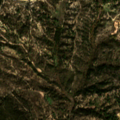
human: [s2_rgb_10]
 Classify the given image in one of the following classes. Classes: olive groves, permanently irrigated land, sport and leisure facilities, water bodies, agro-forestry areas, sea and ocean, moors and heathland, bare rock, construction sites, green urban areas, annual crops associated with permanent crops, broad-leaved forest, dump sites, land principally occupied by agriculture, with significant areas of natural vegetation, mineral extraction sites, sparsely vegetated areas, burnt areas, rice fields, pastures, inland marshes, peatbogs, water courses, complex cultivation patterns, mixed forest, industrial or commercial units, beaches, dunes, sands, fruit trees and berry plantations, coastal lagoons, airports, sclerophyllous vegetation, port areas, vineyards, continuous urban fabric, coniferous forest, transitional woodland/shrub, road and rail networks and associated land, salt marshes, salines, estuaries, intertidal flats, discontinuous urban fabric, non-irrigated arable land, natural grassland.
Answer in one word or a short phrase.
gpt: mixed forest, transitional woodland/shrub